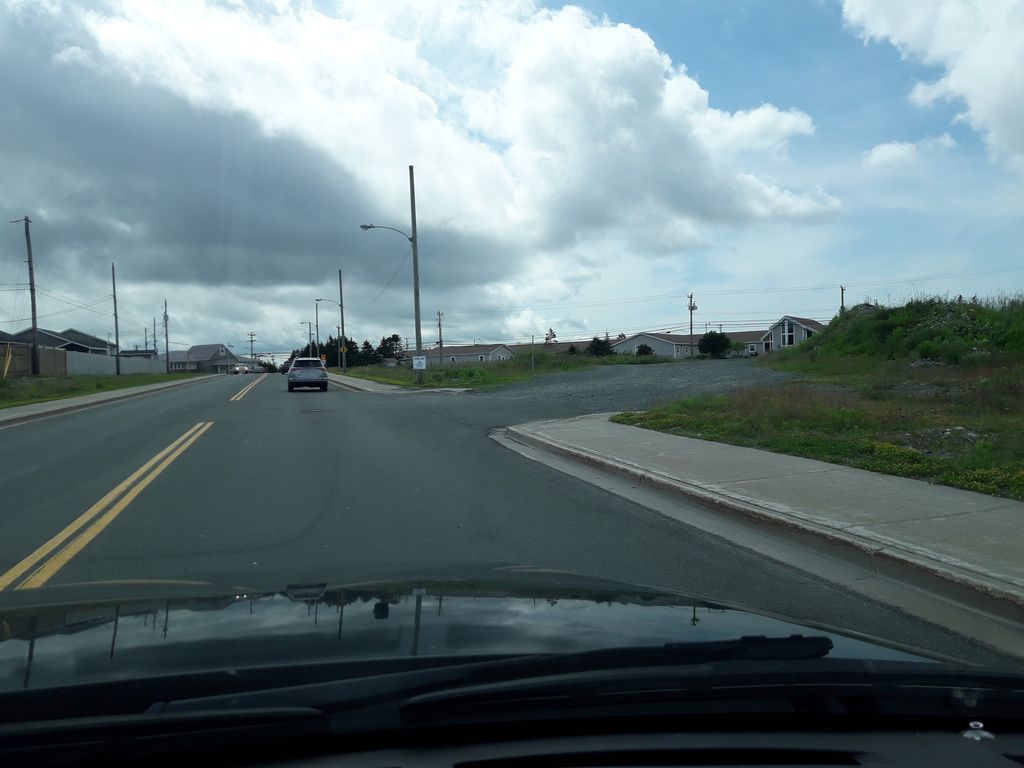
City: st_johns